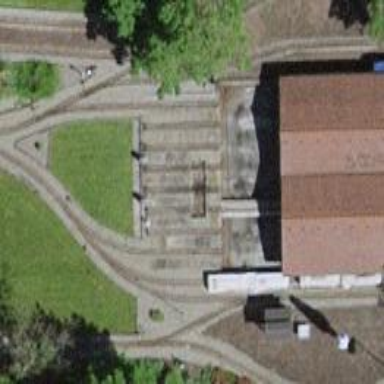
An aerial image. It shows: Miniature railway yard.